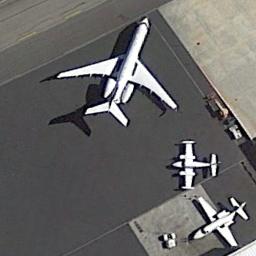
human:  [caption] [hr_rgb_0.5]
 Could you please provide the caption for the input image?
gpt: A larger planes and two smaller planes parked on the open area .